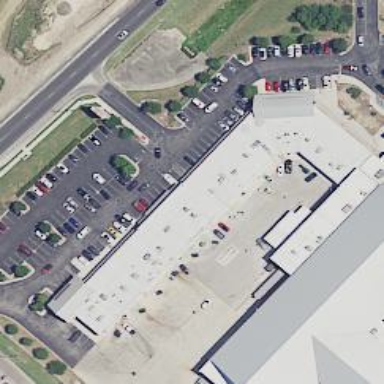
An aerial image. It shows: Clinic.